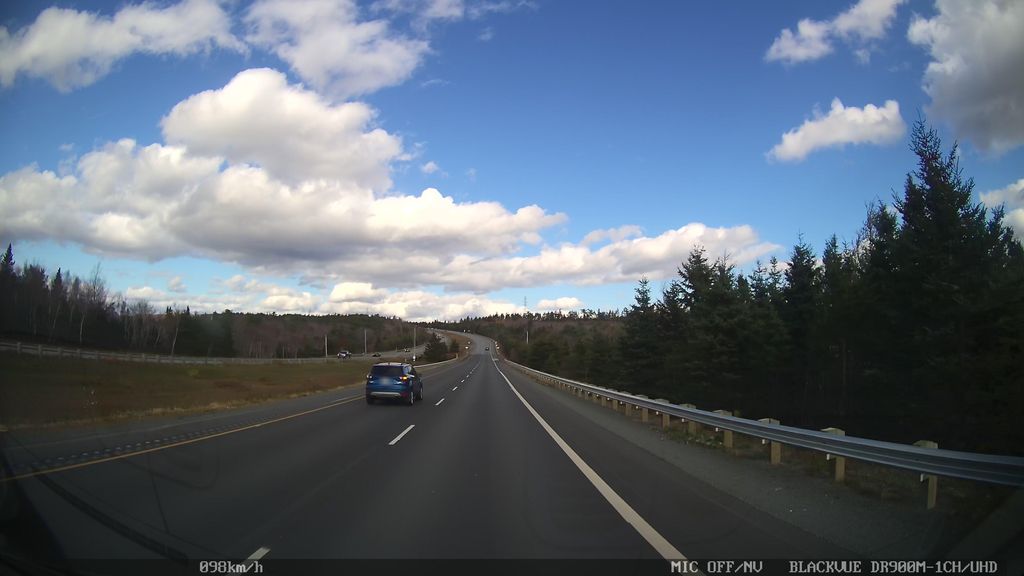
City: halifax